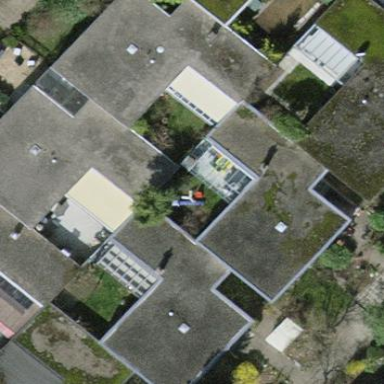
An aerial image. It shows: Terrace building.